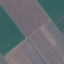
Land use / land cover class: AnnualCrop